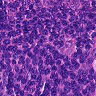
Metastatic tissue present: no